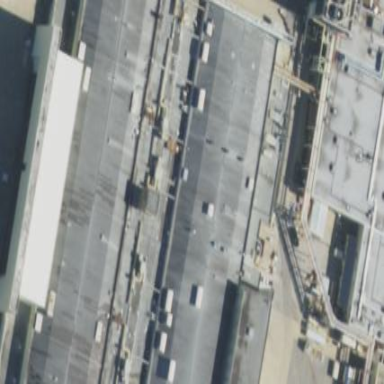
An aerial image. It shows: Hangar building located at airport.